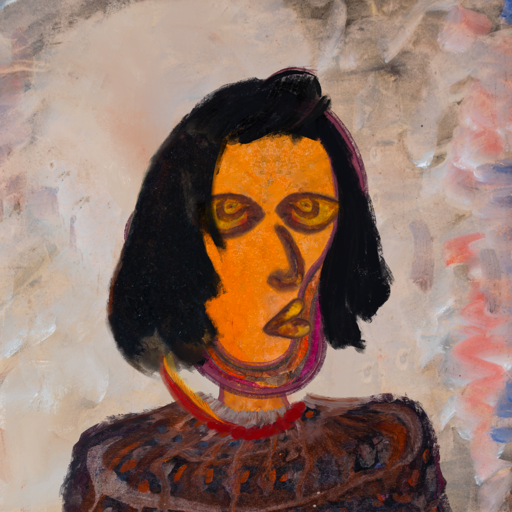
Background: Roy_Bahadur, Head And Neck Side: Hypocrite_w_Hair, Face Side: Comrade, Bust: Hypocrite, Hair Side: Mosgoul, Head Accessory: Blank, Second Necklace: Blank, Necklace: Pipe, Baby: Blank